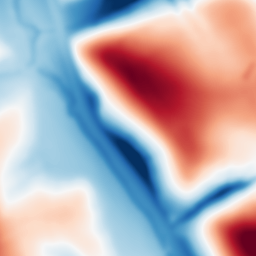
Category: multiscale
Decomposition family: dog
Decomposition parameters: sigma_low: 3
sigma_high: 50
Upsampling method: sinc_blackman
Upsampling parameters: scale: 2
kernel_size: 16
Upsampling scale: 2